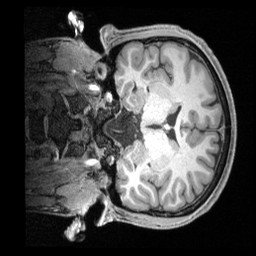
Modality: T1w
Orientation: coronal
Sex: male
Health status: ill
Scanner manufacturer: siemens
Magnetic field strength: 3 T
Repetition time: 2.4 s
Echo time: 0.00201 s